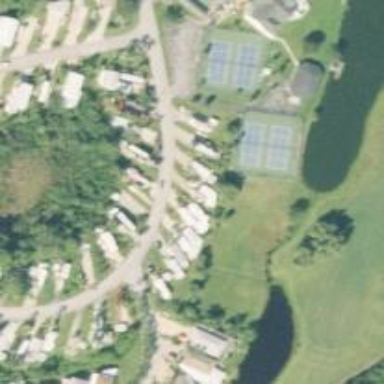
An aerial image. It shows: Tennis court on pitch designated for leisure land.